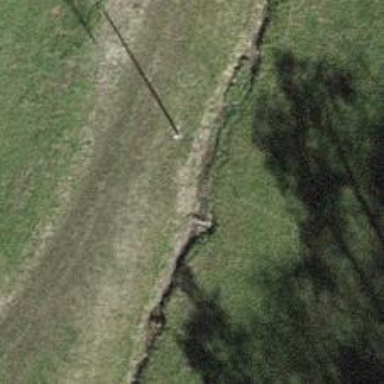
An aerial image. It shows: Power pole.